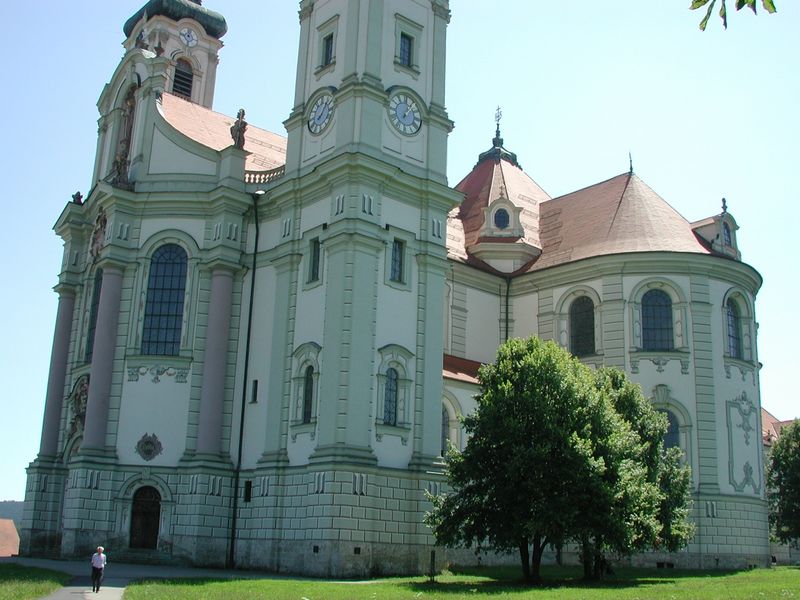
Titel: Ottobeuren, Klosterkirche
Künstler: Christoph Vogt
Standort: Ottobeuren, Klosterkirche (EU - D - Bayern)
Schlagwörter: baum, himmel, mann, schatten, bäume, grün, fenster, säulen, tür, weiss, dach, gebäude, gras, rasen, rot, weg, wiese, barock, mensch, gitter, kirche, sonne, turm, farbig, mauer, ziegel, pilaster, kuppel, ornamente, uhr, tor, foto, eingang, greis, kloster, kreuz, türme, aussenansicht, sonnenschein, regenrohr, opa, zeiger, vierung, 2, släulen, lsäulen